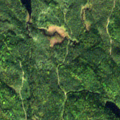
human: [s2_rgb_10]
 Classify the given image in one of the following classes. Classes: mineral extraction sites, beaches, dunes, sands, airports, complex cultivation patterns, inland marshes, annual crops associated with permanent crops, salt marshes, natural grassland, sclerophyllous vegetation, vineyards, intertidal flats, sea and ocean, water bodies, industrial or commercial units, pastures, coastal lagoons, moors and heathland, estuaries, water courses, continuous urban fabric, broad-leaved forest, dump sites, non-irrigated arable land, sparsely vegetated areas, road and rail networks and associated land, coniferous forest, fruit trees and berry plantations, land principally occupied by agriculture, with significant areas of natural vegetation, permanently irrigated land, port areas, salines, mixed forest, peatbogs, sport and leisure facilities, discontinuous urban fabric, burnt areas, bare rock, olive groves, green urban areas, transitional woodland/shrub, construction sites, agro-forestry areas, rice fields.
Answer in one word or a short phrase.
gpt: coniferous forest, mixed forest